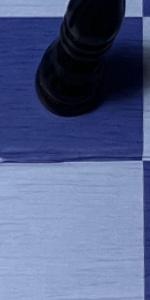
Label: Empty